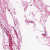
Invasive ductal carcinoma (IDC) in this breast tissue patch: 0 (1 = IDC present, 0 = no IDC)